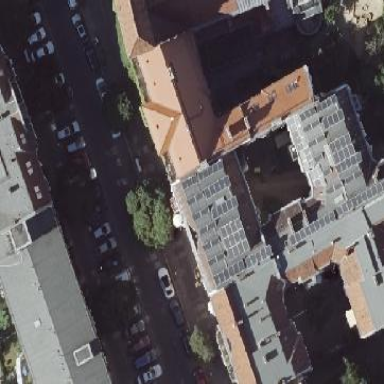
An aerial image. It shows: Building with apartments having grey gambrel roof.